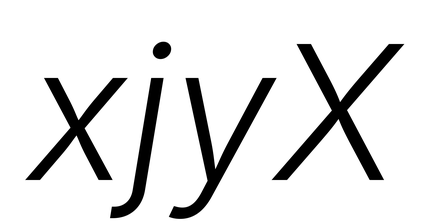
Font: Inter-Italic_Light_Italic